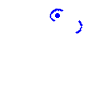
Particle: electron